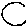
Label: circle